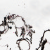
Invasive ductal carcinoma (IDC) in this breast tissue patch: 0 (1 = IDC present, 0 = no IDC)